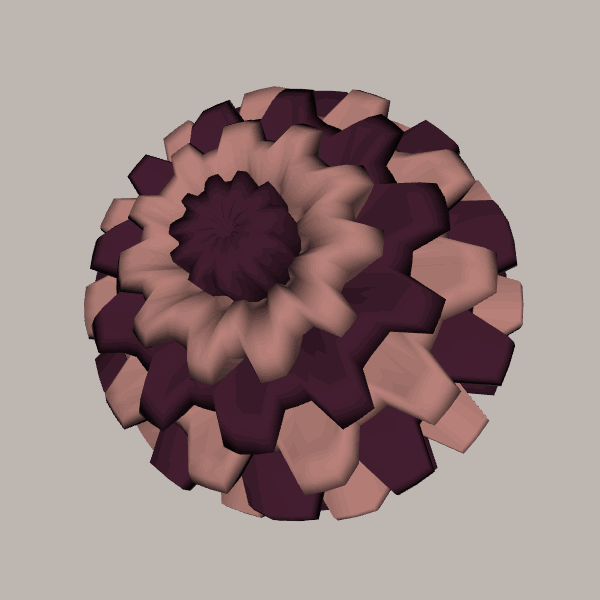
Background: light